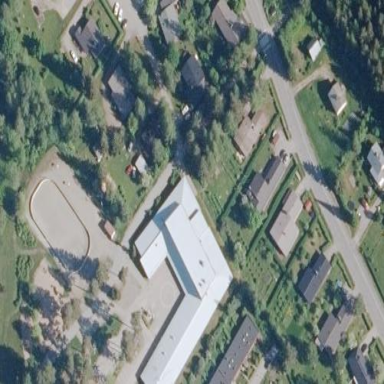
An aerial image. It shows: School building.